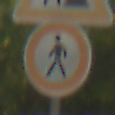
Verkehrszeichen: VerbotFussgaenger
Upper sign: Arbeitsstelle
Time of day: MorningAfternoon
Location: Outdoor (Nature)
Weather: PartlyCloudy
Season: NotSpecified
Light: Natural